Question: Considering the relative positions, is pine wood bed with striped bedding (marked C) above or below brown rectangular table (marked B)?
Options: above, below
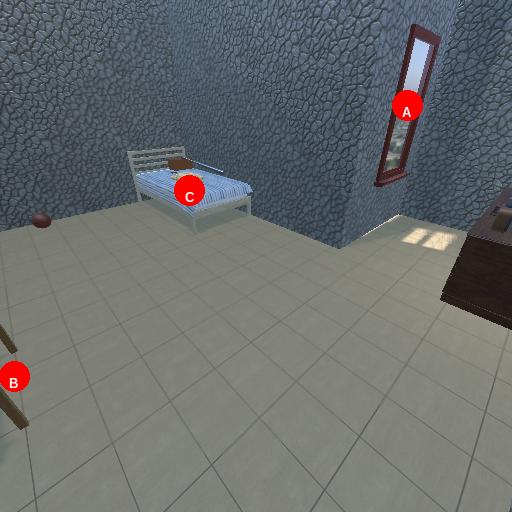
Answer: above